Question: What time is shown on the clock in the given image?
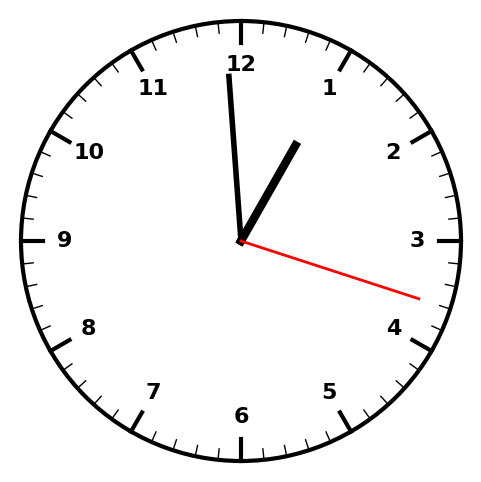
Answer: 12:59:18